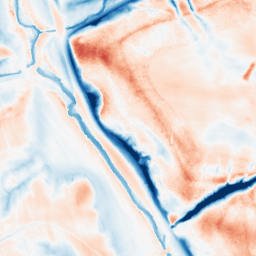
Category: classical
Decomposition family: gaussian_anisotropic
Decomposition parameters: sigma_x: 10
sigma_y: 10
Upsampling method: cubic_catmull_rom
Upsampling parameters: scale: 8
Upsampling scale: 8